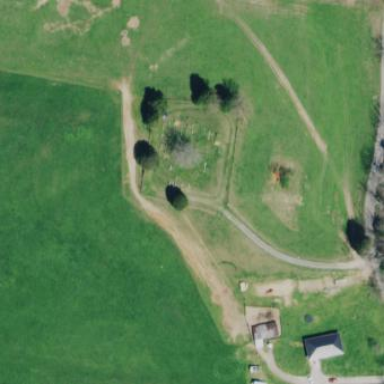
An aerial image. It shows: Cemetery.